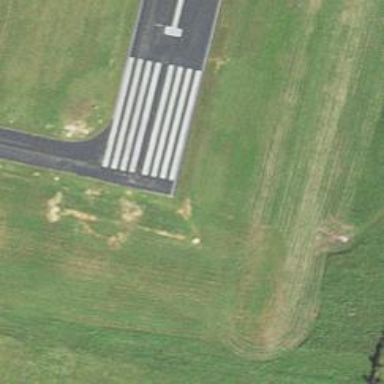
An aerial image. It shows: Runway surface made of asphalt at airport.